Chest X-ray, PA view. Patient: 80 years old, sex M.
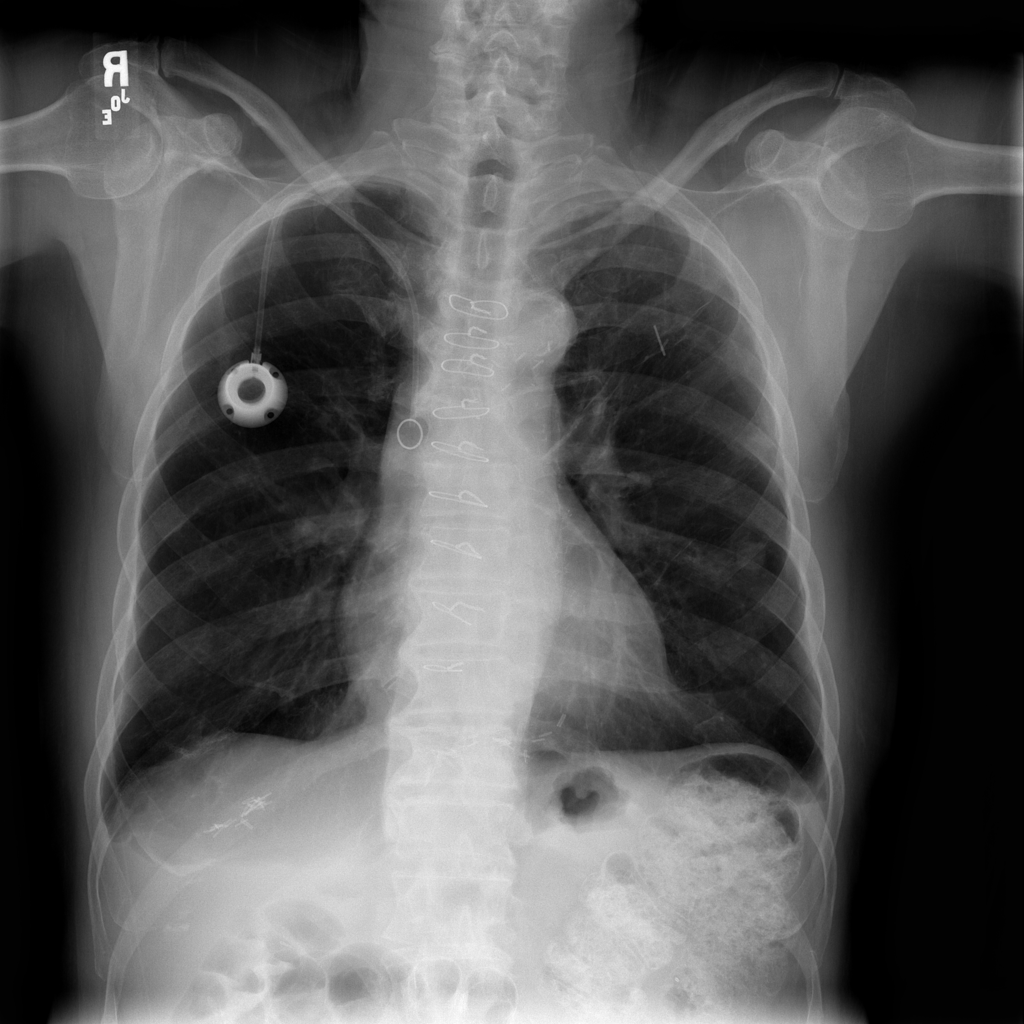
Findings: Nodule